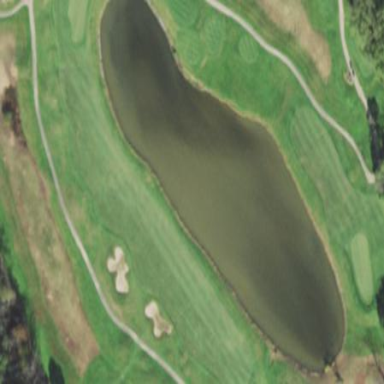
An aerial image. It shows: Rough area on grassy golf course.